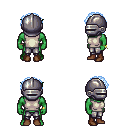
a pixel art fantasy rpg character, male body template, orc, green skin, white sleeveless shirt, metal pants, white cyan curly afro hairstyle, metal helm, bracelets, brown shoes, four views (front, back, left, right), 2x2 character sprite sheet, small pixel art, hard edges, no anti-aliasing